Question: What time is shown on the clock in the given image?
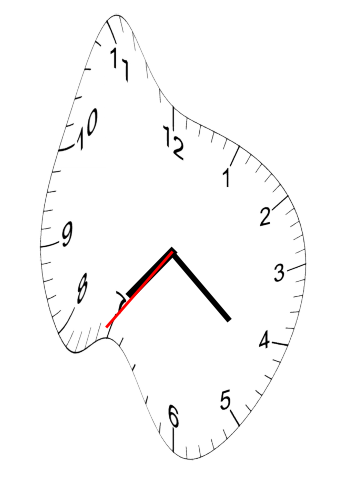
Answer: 07:21:36